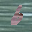
Label: 6